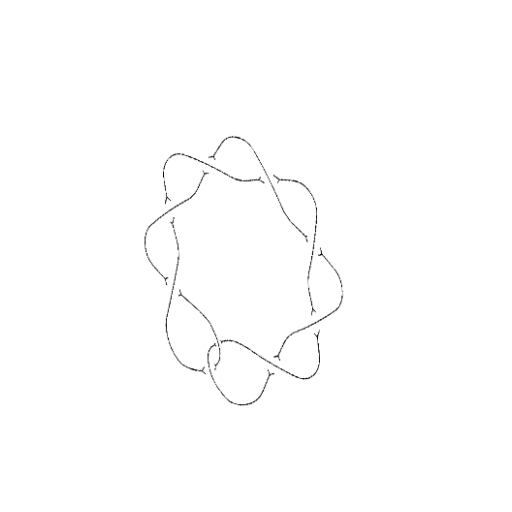
Crossing number: 9